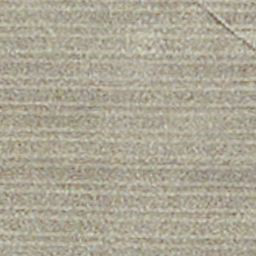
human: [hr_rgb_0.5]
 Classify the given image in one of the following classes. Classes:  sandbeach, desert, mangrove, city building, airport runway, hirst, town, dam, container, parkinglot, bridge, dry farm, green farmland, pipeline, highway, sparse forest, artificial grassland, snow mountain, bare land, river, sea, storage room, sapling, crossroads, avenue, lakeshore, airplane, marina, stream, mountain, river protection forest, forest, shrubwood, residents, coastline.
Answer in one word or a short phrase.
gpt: dry farm